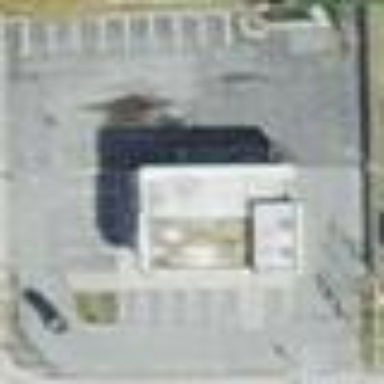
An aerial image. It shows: Parking area with surface.